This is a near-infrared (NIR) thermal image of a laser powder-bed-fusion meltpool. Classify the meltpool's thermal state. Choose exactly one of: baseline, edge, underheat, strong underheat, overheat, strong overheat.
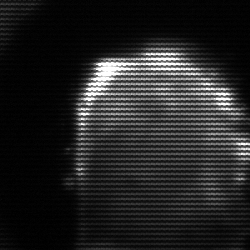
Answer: baseline